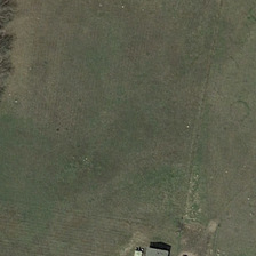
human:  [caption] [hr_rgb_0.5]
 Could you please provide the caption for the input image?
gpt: a house with a grey roof on a big ranch.

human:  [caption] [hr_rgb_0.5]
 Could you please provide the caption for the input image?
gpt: The house of the great Chevy

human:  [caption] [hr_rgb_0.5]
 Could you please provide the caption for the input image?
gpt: House with gray roof in big ranch.

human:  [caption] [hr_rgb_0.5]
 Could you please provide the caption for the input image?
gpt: A house with a grey roof on a big farm.

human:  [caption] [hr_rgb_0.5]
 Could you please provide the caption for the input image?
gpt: A house with a gray roof on a big ranch.